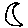
Label: moon